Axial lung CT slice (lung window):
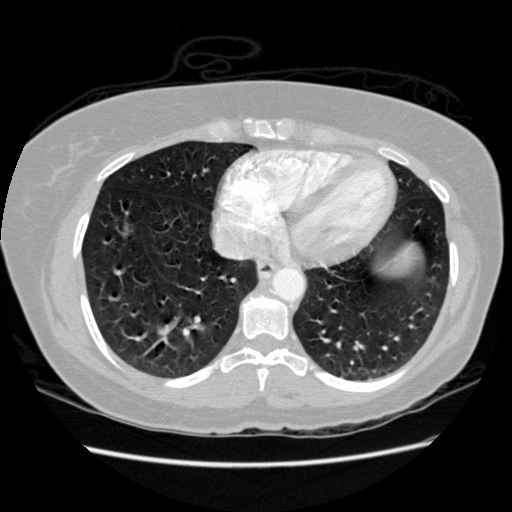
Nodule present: no